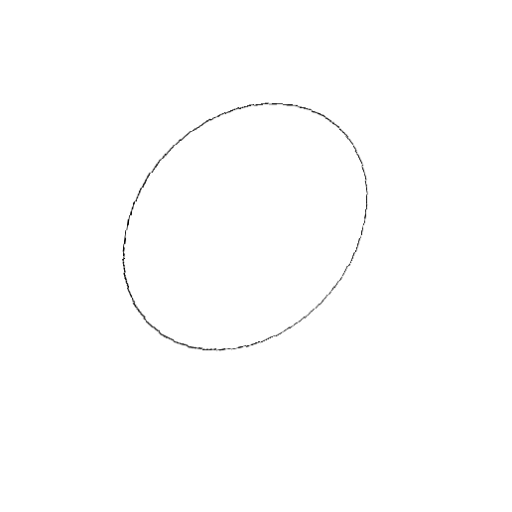
Crossing number: 0